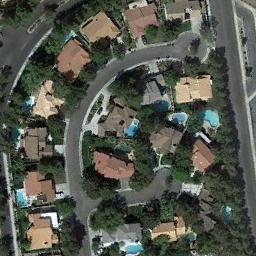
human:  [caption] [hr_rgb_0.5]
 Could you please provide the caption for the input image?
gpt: The medium residential is next to the road and some trees .

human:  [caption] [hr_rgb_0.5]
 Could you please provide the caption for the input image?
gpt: The medium residential area has some orange houses and trees and some of the houses have swimming pools .

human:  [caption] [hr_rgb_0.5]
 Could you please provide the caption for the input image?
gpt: There are many buildings of different shapes and sizes in medium residential area .

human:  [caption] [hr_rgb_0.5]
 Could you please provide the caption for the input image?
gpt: Medium-sized residential areas have roads on both sides .

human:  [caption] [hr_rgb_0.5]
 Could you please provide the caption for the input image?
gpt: There are many brown buildings and some swimming pools on the medium residential area .